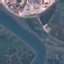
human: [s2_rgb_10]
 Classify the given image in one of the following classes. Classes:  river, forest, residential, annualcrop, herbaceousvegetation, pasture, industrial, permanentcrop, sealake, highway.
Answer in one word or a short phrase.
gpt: River